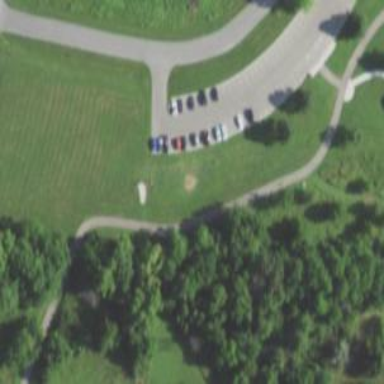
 specifically designed for the sport of disc golf."